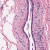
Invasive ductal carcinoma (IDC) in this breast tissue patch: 0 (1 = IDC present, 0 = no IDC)